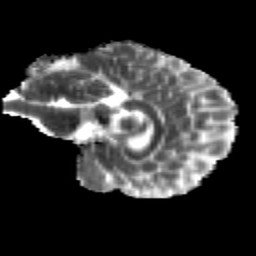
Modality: MD
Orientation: sagittal
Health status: healthy
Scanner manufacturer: siemens
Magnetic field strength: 3 T
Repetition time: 12 s
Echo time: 0.092 s